Field crop: maize
Growth stage: 1
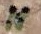
Species: chenopodium